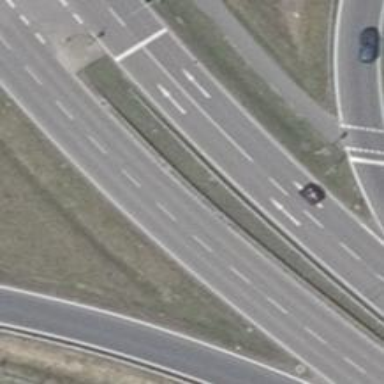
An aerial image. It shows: Primary road with asphalt surface.